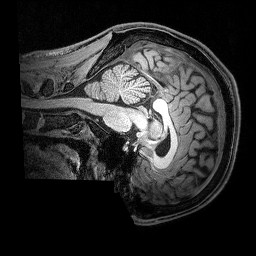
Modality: T1w
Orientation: sagittal
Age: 23
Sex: male
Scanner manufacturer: siemens
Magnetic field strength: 3 T
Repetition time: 2.5 s
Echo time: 0.00369 s